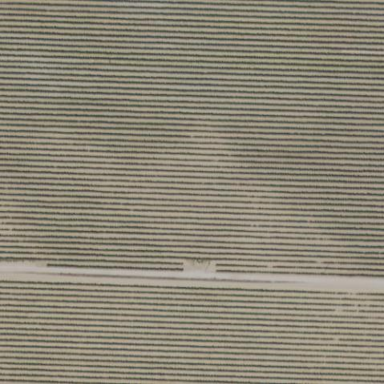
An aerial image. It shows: Beautiful vineyard in the countryside.